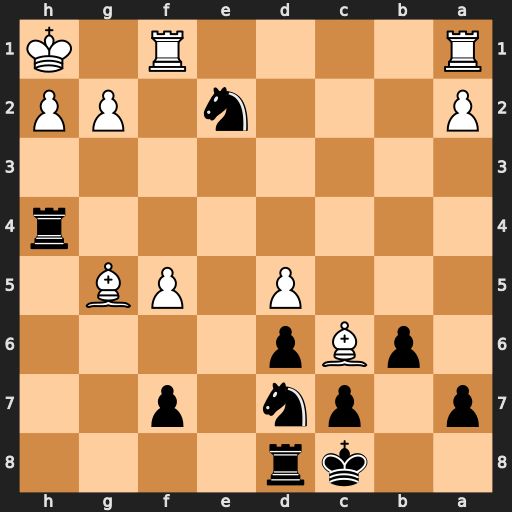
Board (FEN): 2kr4/p1pn1p2/1pBp4/3P1PB1/7r/8/P3n1PP/R4R1K
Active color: b
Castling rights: -
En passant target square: -
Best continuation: Rxh2+ Kxh2 Rh8+ Bh4 Rxh4#